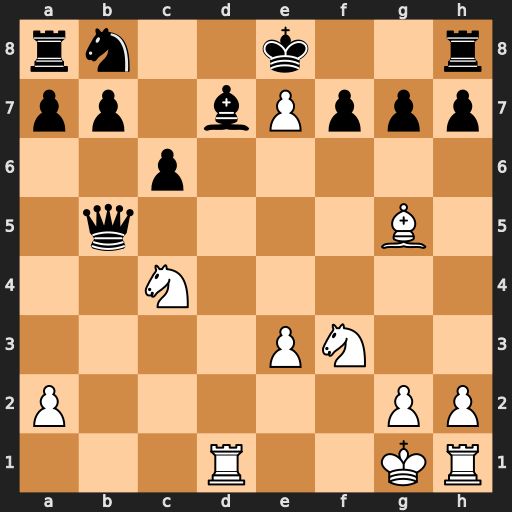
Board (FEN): rn2k2r/pp1bPppp/2p5/1q4B1/2N5/4PN2/P5PP/3R2KR
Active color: w
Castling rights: kq
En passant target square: -
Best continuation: Nd6#